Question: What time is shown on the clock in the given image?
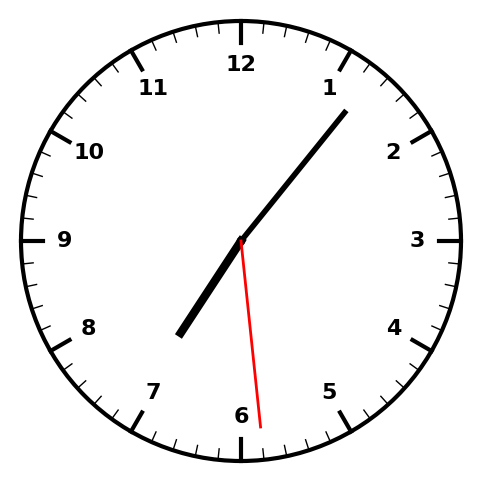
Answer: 07:06:29